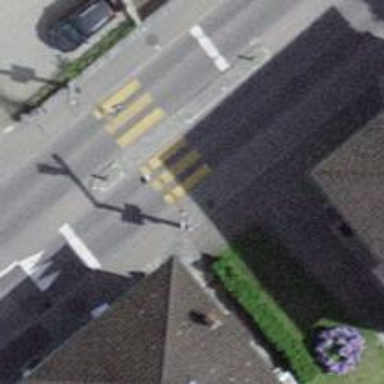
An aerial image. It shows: Pedestrian crossing with traffic signals and crossing island.